如图, 已知 $AD // BE // CF$, 它们与直线 $l_1, l_2$ 依次交于点 $A, B, C$, 点 $D, E, F$, 如果 $\dfrac{EF}{DF} = \dfrac{3}{5}$, $AB = 10$, 那么线段 $BC$ 的长是\_\_\_\_\_\_

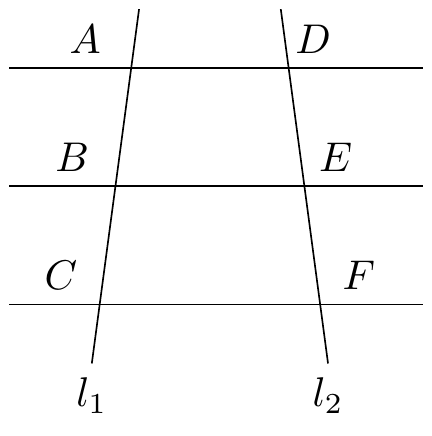
【解答】
解：$\because \dfrac{EF}{DF} = \dfrac{3}{5}$

$\therefore \dfrac{DE}{EF} = \dfrac{2}{3}$

$\because AD // BE // CF$

$\therefore \dfrac{AB}{BC} = \dfrac{DE}{EF} = \dfrac{2}{3}$

$\therefore BC = \dfrac{3}{2} AB = 15$

故答案为：15